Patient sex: F
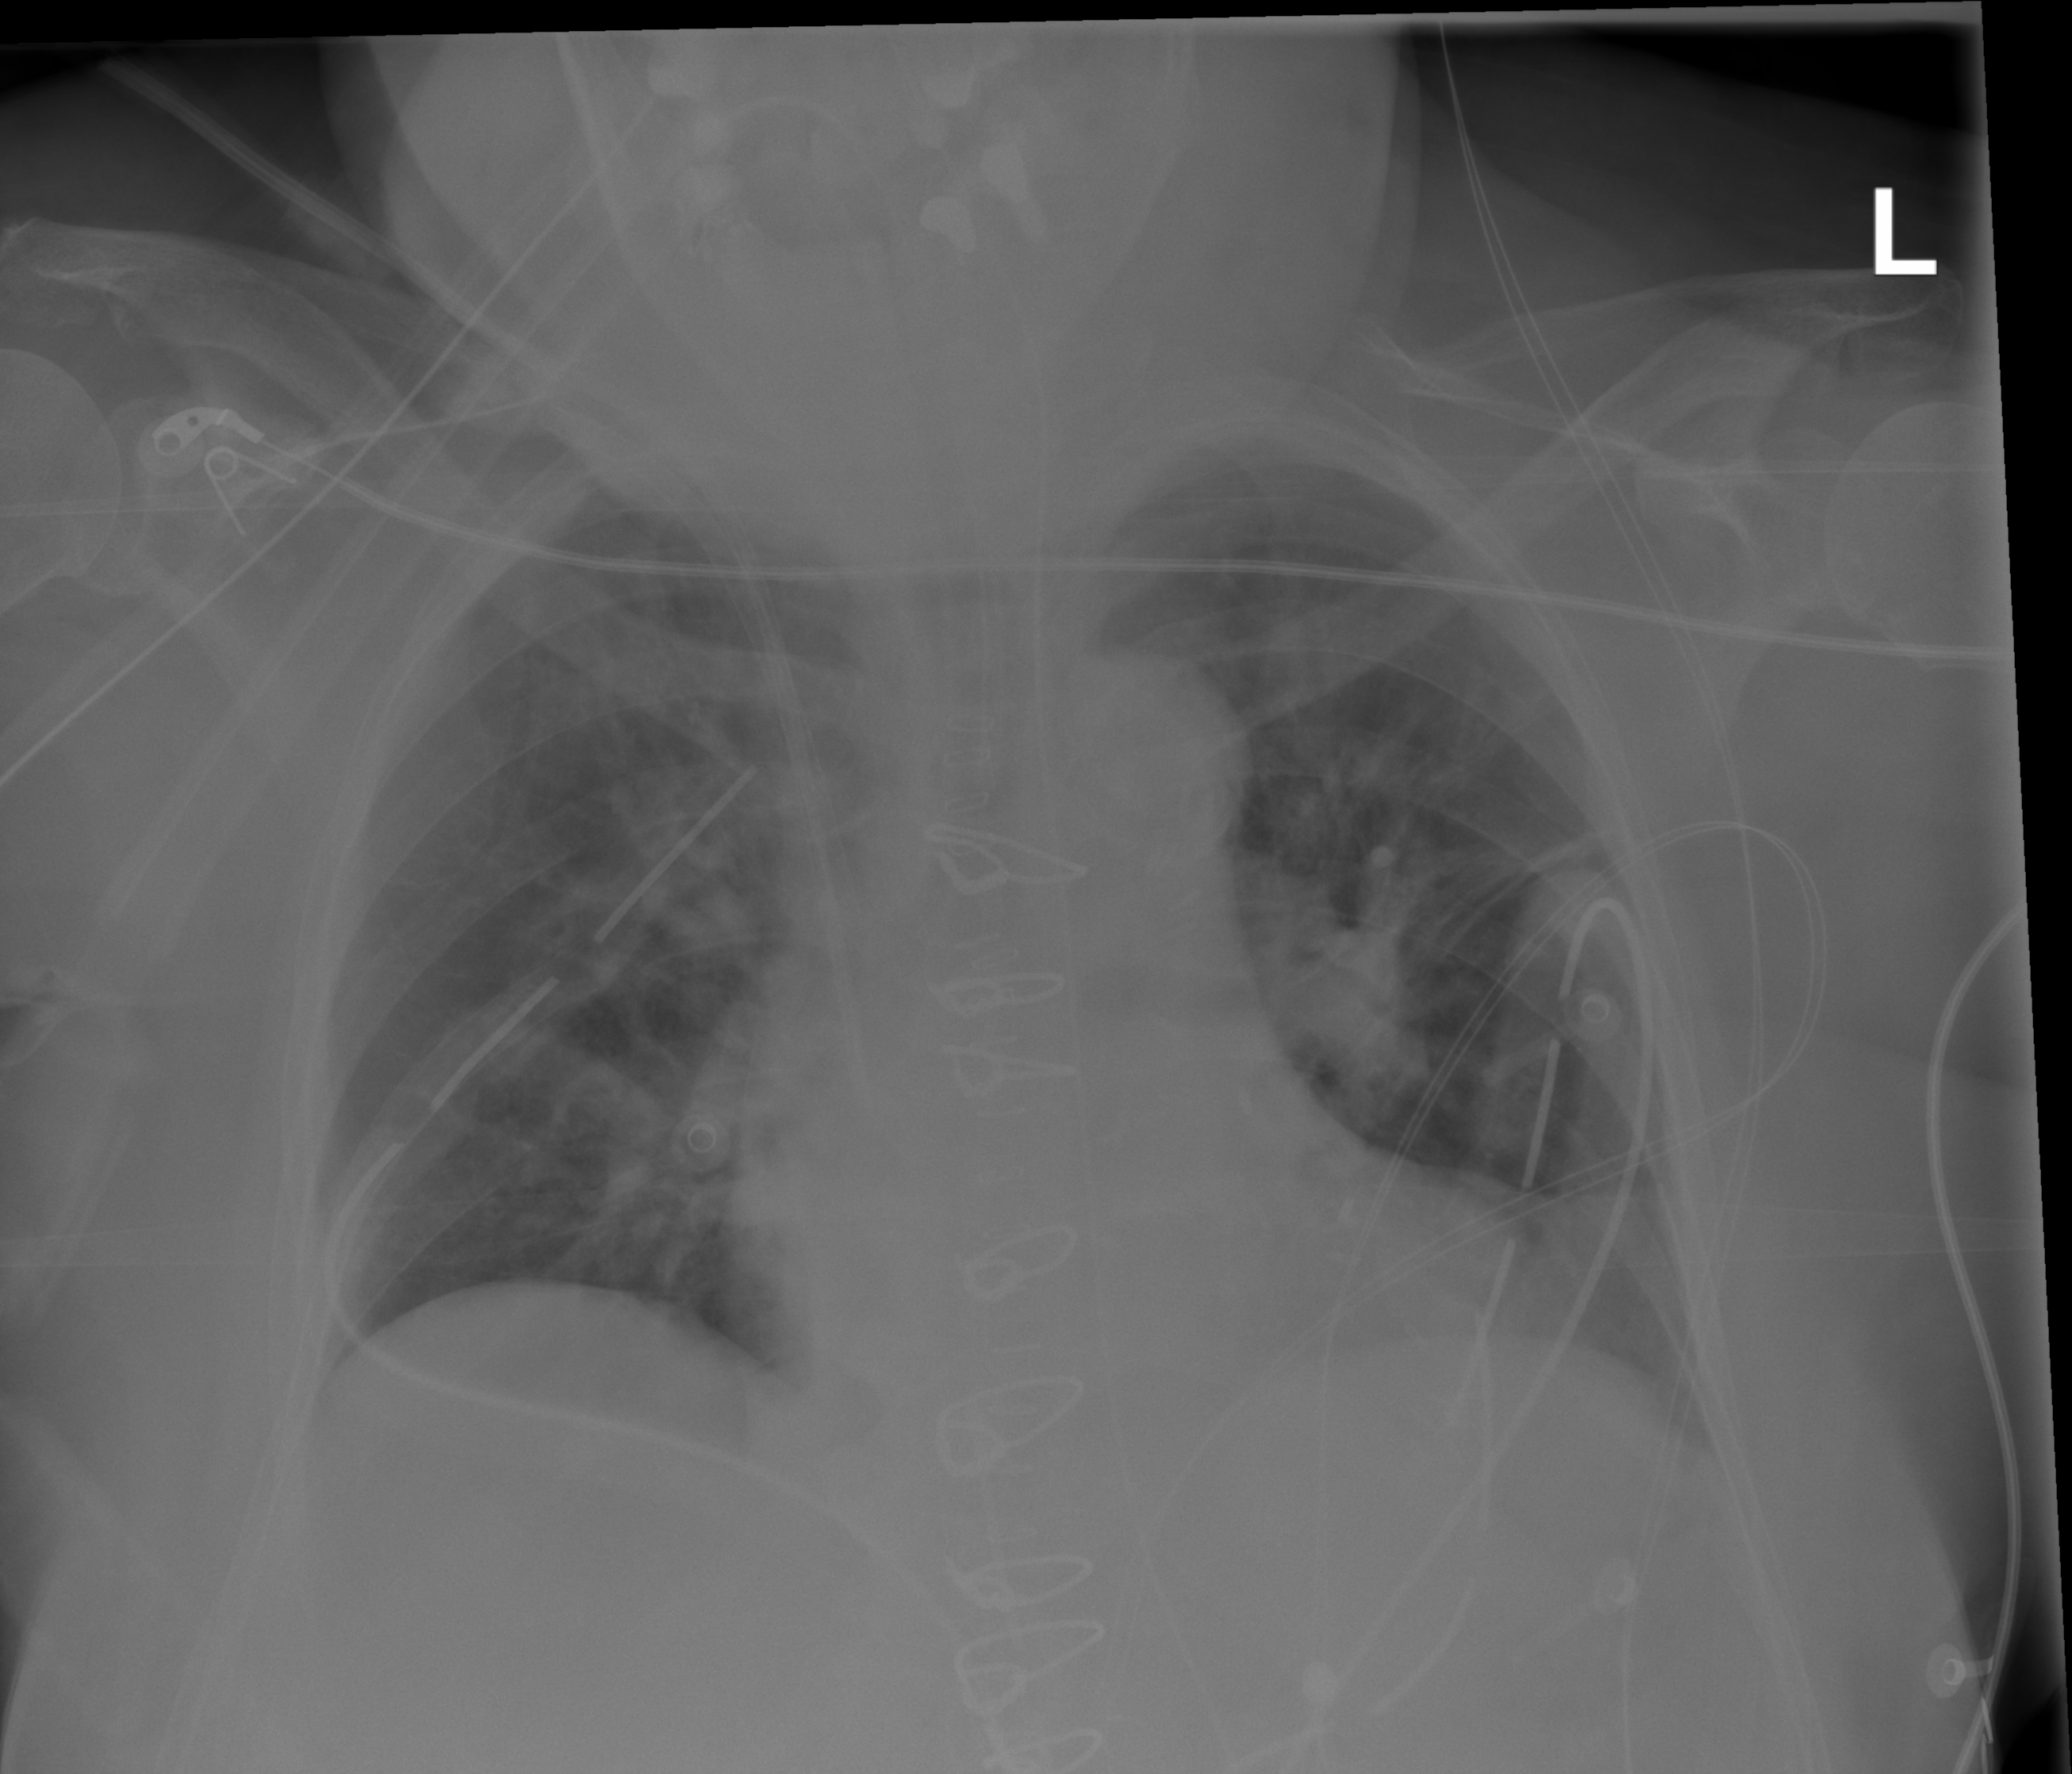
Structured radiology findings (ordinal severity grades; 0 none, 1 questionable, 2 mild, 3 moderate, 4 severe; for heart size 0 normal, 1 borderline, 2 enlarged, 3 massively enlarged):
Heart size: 1
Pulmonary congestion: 2
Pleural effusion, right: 0
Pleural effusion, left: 1
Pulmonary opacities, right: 1
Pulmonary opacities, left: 2
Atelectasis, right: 0
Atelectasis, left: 1